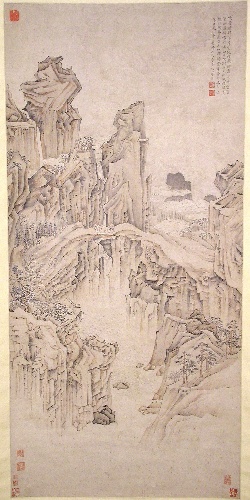
Artist: Lu Zhi
Artist bio: Chinese, 1495–1576
Date: dated 1556
Object type: Hanging scroll
Classification: Paintings
Medium: Hanging scroll; ink and color on paper
Culture: China
Period: Ming dynasty (1368–1644)
Dimensions: Image: 52 3/8 x 24 3/4 in. (133 x 62.9 cm)
Overall with mounting: 90 1/2 x 31 in. (229.9 x 78.7 cm)
Overall with knobs: 90 1/2 x 35 in. (229.9 x 88.9 cm)
Department: Asian Art
Credit line: Gift of Michael B. Weisbrod, 1989
Accession year: 1989
Repository: Metropolitan Museum of Art, New York, NY
Tags: Landscapes|Bridges